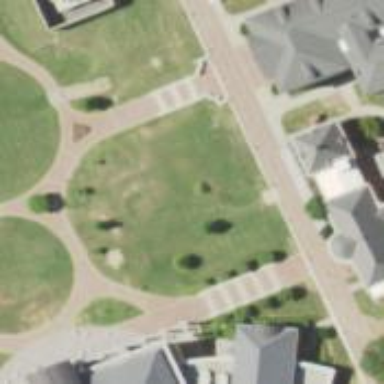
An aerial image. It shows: Park located in historic district.